This continuous-wavelet-transform scalogram was computed from a bearing vibration snapshot. Diagnose the bearing from this image, choosing from: normal, inner_race, outer_race, ball.
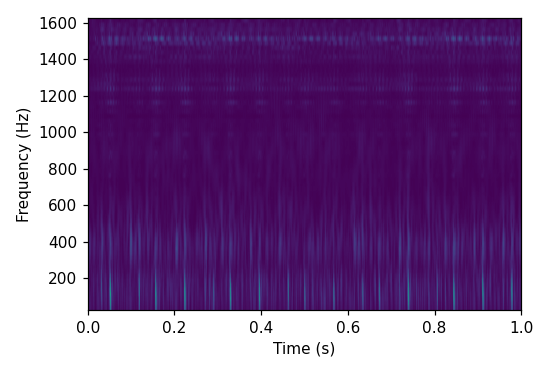
Answer: outer_race